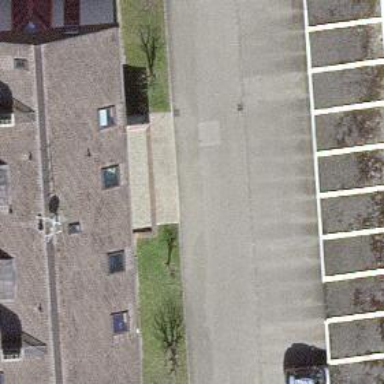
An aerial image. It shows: Building.